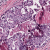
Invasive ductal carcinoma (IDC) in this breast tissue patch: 0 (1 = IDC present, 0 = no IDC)